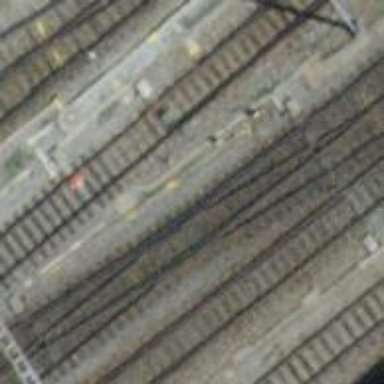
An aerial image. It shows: Railway crossing.